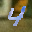
Label: 4